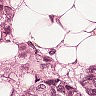
Metastatic tissue present: yes